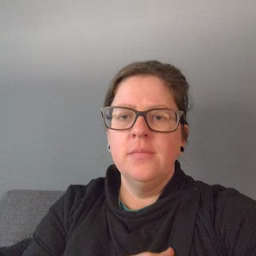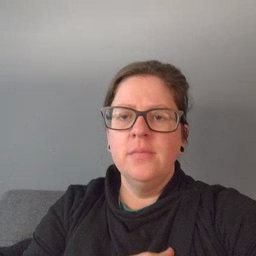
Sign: awake